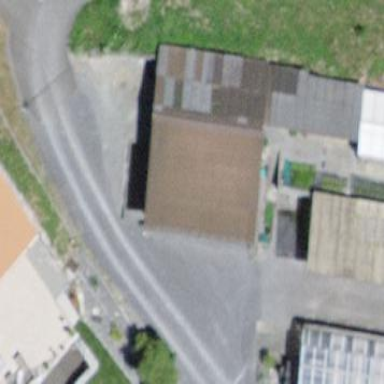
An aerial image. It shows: Barn.